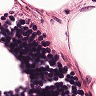
Metastatic tissue present: no